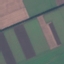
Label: AnnualCrop